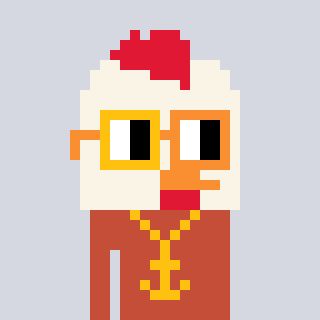
a pixel art character with square yellow and orange glasses, a chicken-shaped head and a rust-colored body on a cool background